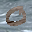
Label: 0